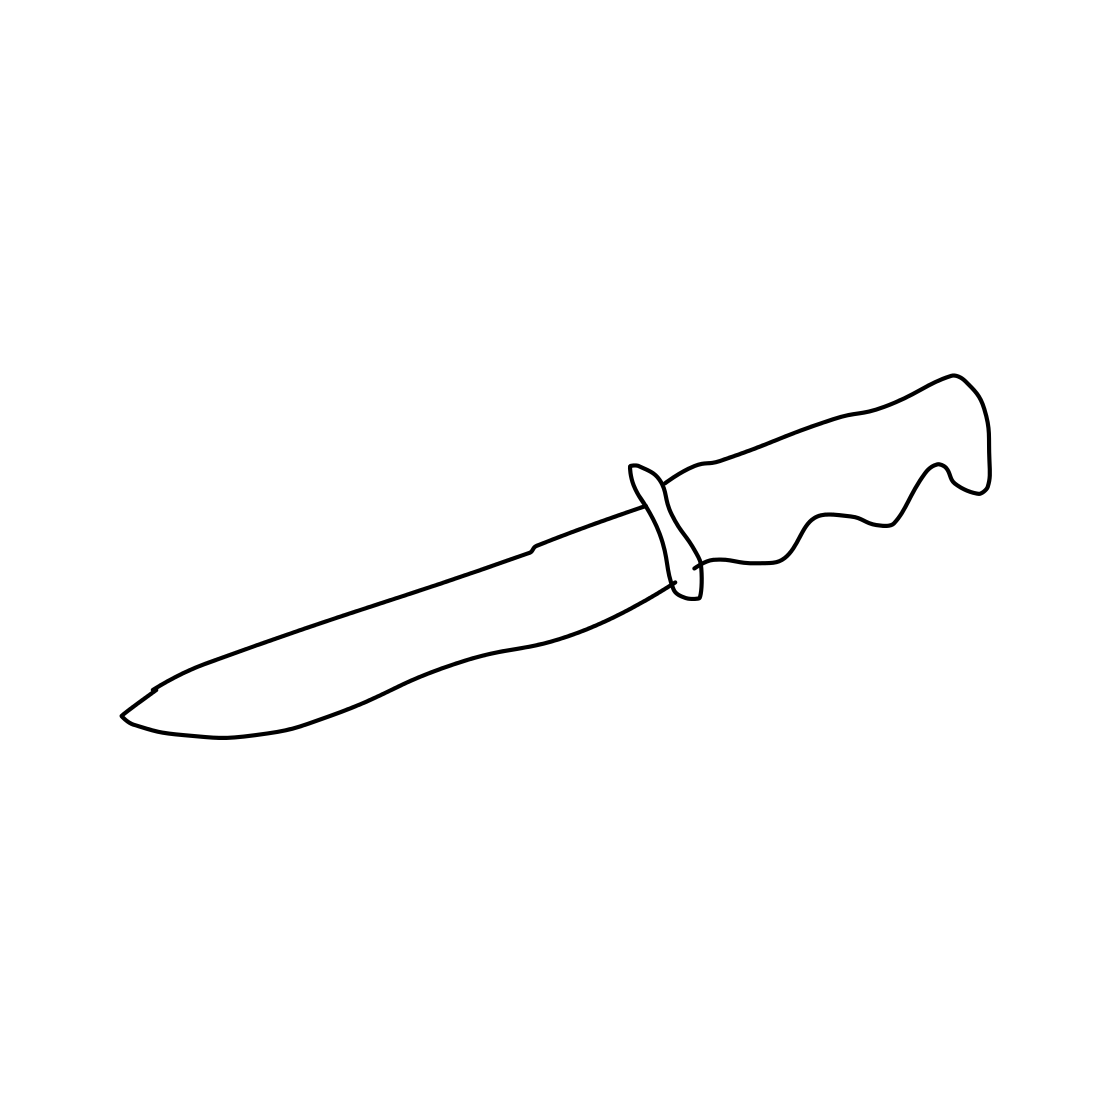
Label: knife